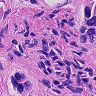
Metastatic tissue present: yes